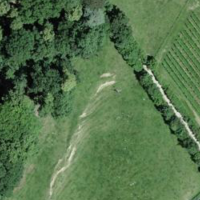
EUNIS habitat code: 24
Species observed at this site:
Ranunculus auricomus